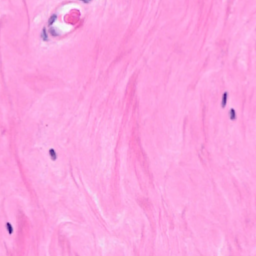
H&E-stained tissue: Breast